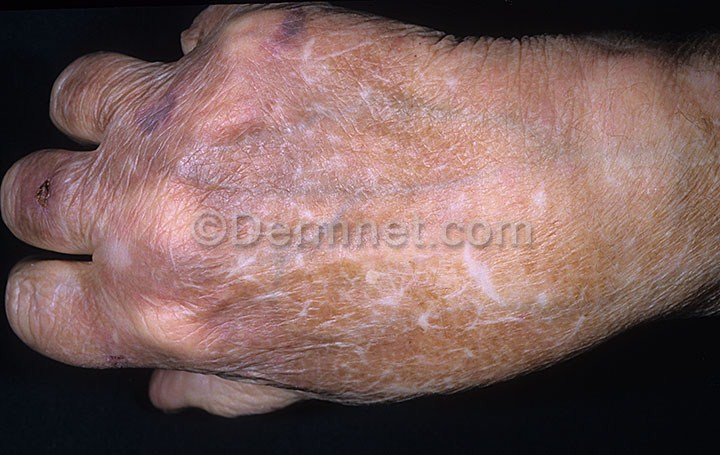
Disease: Light Diseases and Disorders of Pigmentation